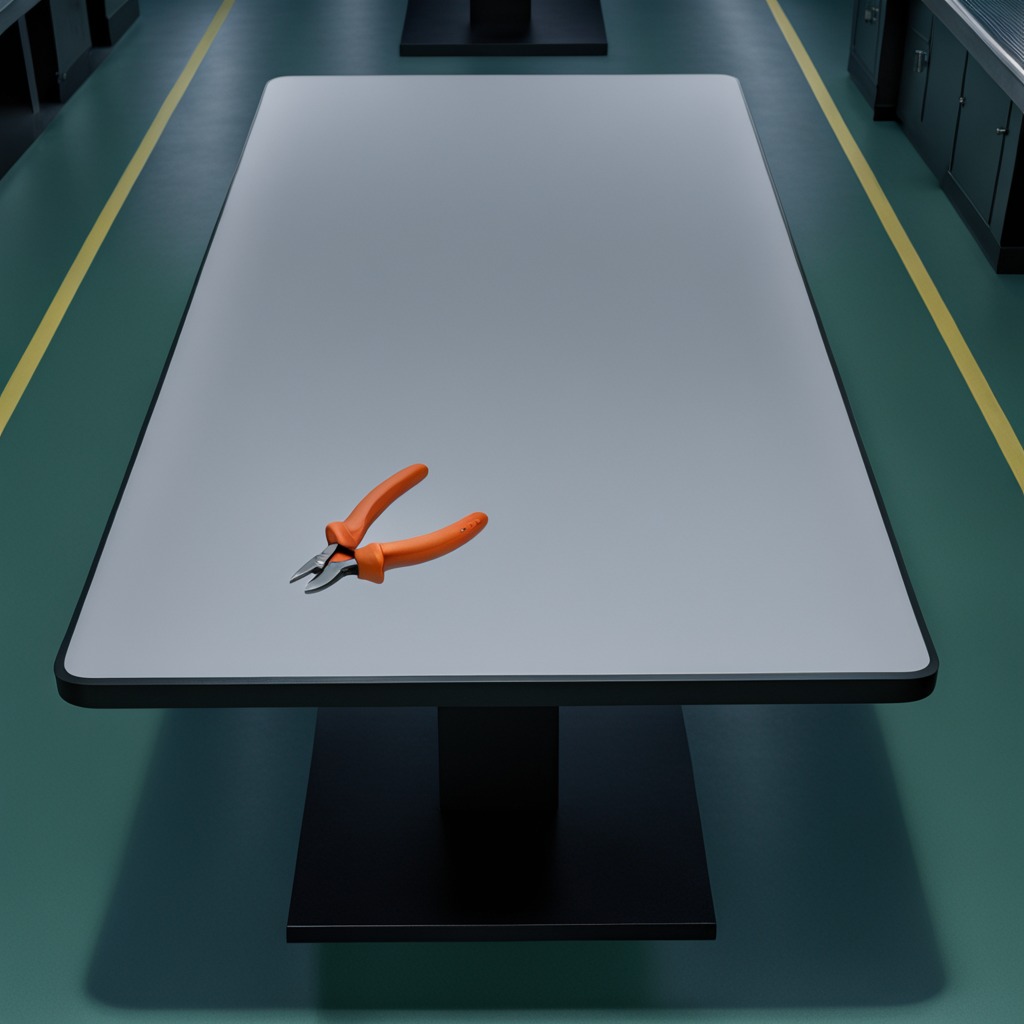
A plier lying on the table in a railway signal maintenance room.